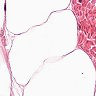
Metastatic tissue present: no